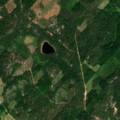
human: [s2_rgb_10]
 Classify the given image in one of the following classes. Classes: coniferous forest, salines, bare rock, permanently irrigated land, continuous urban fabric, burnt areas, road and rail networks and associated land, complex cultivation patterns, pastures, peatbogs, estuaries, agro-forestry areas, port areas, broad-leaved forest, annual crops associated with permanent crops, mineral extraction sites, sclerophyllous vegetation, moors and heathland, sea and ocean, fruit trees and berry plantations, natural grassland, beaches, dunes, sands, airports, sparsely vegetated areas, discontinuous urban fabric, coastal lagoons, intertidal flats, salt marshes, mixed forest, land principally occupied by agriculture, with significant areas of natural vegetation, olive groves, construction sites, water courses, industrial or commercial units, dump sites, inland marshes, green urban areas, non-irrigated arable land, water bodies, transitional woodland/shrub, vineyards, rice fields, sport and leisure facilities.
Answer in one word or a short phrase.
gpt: coniferous forest, mixed forest